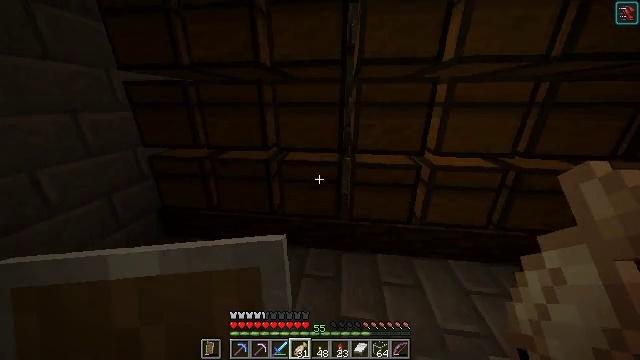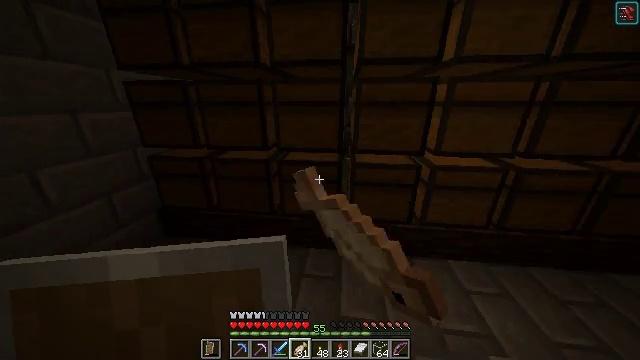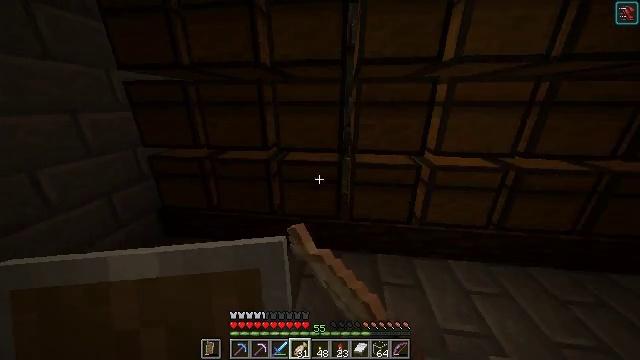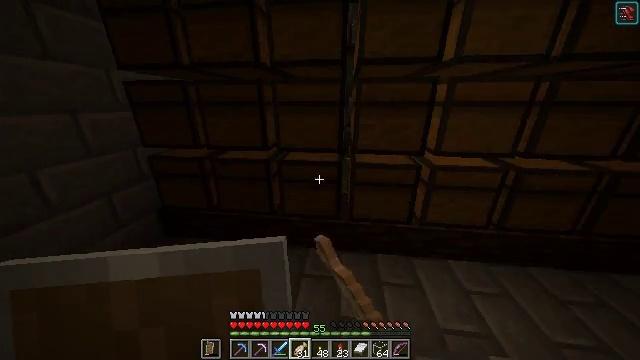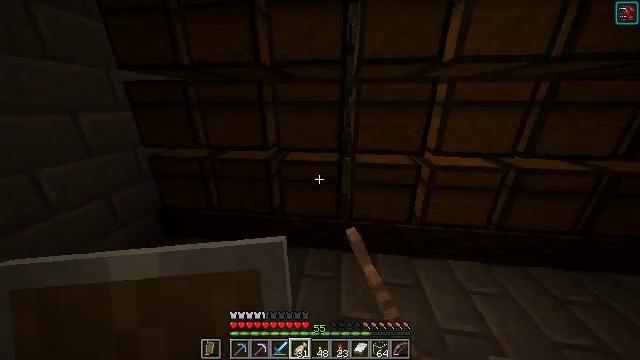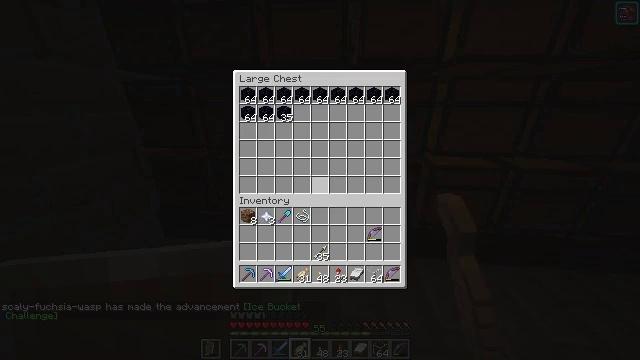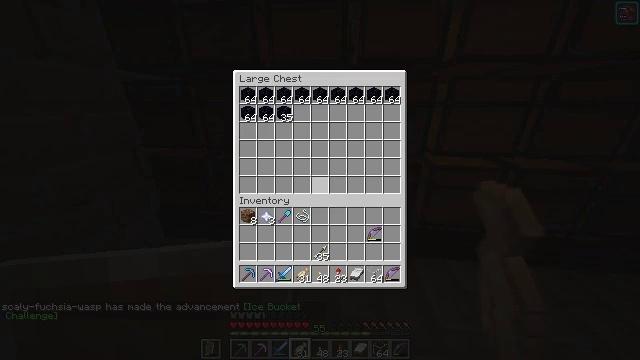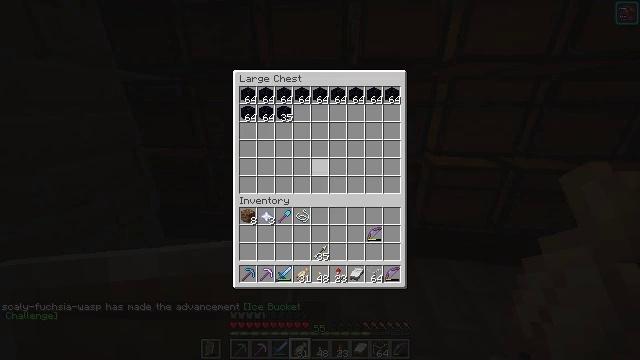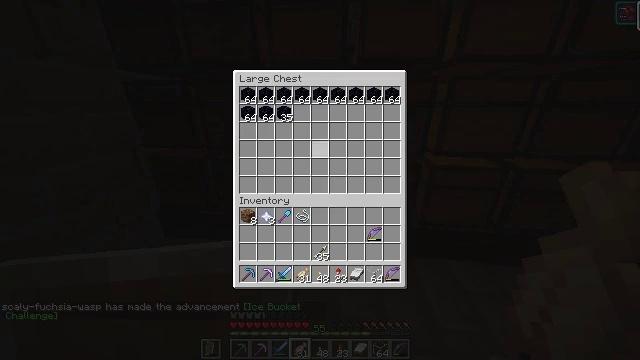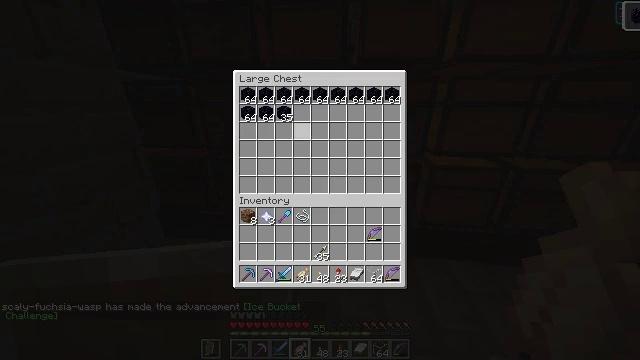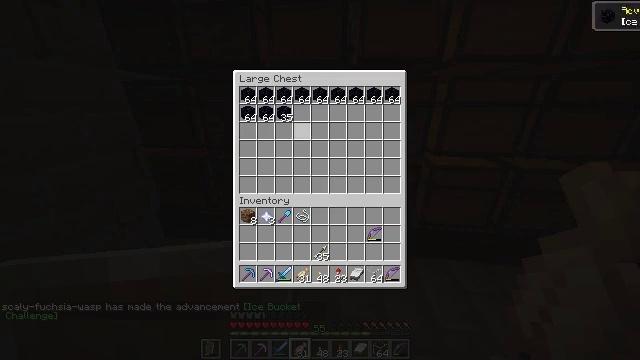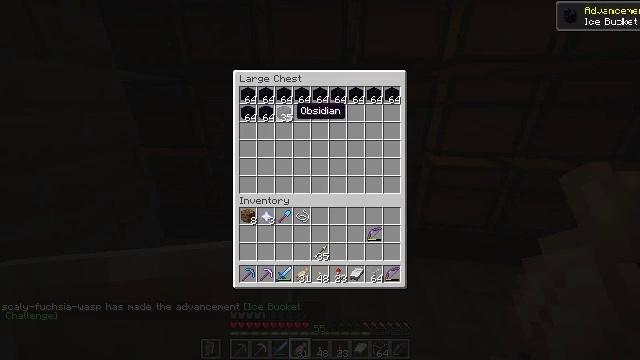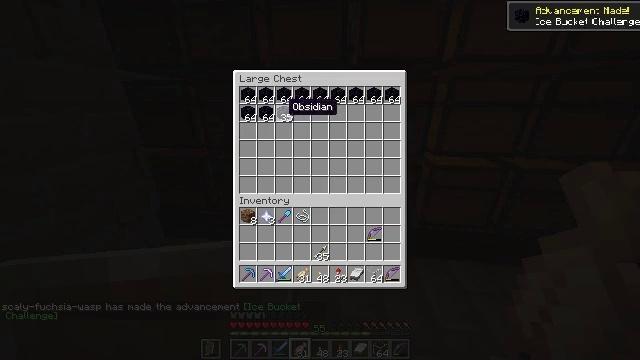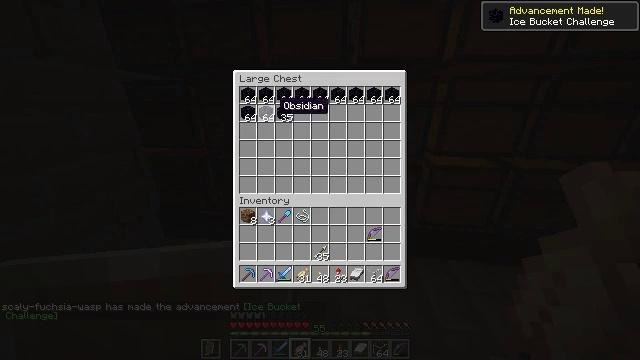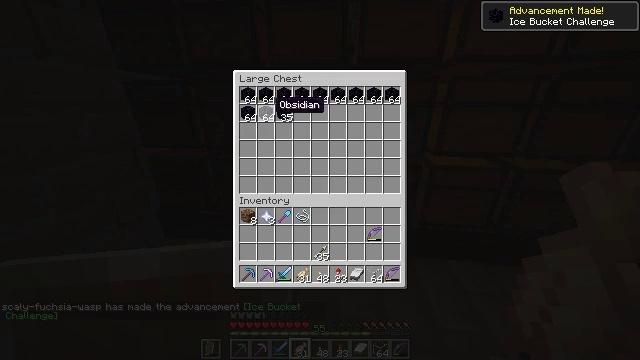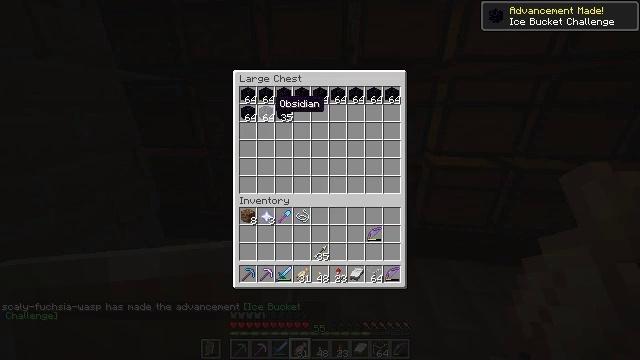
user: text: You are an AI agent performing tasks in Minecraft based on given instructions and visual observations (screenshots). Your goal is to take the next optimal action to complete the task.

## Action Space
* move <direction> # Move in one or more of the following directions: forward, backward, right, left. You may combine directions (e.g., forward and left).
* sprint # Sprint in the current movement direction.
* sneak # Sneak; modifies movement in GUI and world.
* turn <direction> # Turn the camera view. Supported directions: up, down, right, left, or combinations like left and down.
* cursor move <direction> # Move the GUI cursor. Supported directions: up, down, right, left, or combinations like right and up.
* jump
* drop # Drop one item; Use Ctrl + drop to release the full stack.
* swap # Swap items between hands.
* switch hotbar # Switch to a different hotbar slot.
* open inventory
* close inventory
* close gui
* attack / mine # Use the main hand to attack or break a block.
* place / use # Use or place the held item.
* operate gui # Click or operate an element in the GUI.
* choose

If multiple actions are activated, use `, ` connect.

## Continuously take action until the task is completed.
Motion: motion action
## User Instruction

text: Make a beacon using the crafting table.
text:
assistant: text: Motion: use / place
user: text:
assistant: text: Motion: use / place
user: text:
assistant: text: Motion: no_op
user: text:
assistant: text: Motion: no_op
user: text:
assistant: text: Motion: open gui
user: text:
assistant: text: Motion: no_op
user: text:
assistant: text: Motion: no_op
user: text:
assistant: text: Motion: cursor move left and up
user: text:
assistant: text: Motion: sneak, cursor move up
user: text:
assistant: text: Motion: sneak, cursor move up
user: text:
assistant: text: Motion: sneak, cursor move left and up
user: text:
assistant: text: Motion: sneak, cursor move left
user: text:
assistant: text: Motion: sneak, cursor move left
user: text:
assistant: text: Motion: sneak
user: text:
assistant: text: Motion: sneak
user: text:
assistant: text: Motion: sneak
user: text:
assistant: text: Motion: sneak
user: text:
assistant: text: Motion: sneak, choose
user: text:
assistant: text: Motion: sneak, choose
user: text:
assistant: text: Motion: sneak
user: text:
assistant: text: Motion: sneak
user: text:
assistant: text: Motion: turn right and down, close gui
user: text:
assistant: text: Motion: turn right, open inventory
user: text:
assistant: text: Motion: turn left and up
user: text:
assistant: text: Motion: turn right and down
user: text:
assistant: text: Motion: turn right and up
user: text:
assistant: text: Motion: move forward, turn right and up
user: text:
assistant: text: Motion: no_op
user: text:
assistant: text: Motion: move forward
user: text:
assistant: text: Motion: move forward